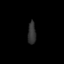
Tissue: lung
Cell type: Endothelial cells
Senescence score: 0.6607
Nuclear area (px): 178
Mean DAPI intensity: 49.253